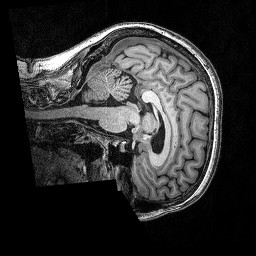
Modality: T1w
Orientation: sagittal
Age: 57
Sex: female
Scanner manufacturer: siemens
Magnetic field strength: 3 T
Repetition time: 2.53 s
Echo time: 0.0035 s